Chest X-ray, PA view. Patient: 50 years old, sex M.
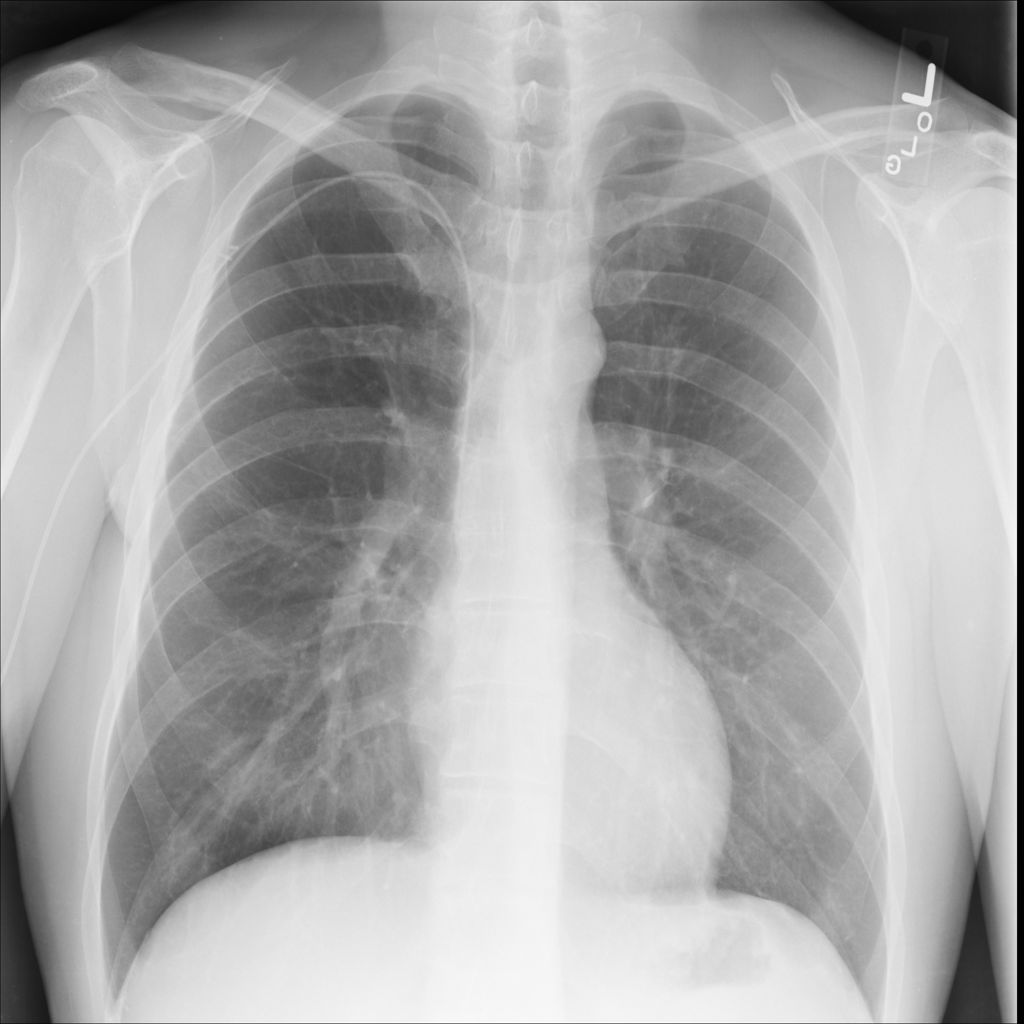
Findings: No Finding